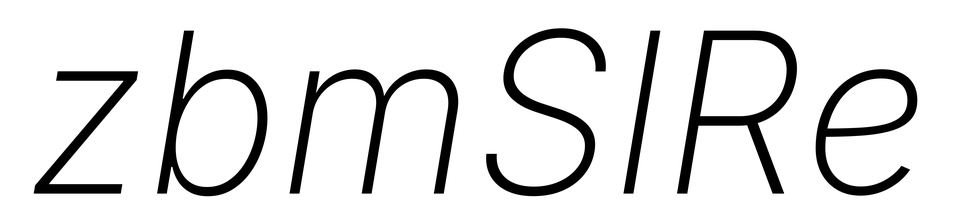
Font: Inter-Italic_ExtraLight_Italic